Current action and preconditions to check: trajectory_clear

Your task: For each precondition in the list above, predict whether it will hold at this action.

Consider the current scene as observed from the mobile robot's camera, and analyze the predicted future states of all dynamic agents (e.g., people, animals, vehicles, or any moving entities) within the NEXT SECOND.

IMPORTANT: Only answer "very likely" if you are absolutely certain—based on strong, clear evidence—that a dynamic agent will violate the precondition in the predicted future state. Do NOT answer "very likely" for unlikely, ambiguous, or low-probability risks.

Ask yourself for each precondition: Is there a high probability, with clear and convincing evidence, that the predicted future states of any dynamic agent will interfere with the predicted future state of the currently executing action within the NEXT SECOND, causing that precondition to fail?

Assess the risk level based on these predictions. Use "likely" or "very likely" if motions create a clear risk of interference.

Use "neutral" or "improbable" if agents are nearby but their predicted paths are clearly diverging or non-conflicting.

Failure Risk Categories: "very improbable", "improbable", "neutral", "likely", "very likely"

Answer Format: Output ONLY the probability_of_failure value from these categories: "very improbable", "improbable", "neutral", "likely", "very likely"

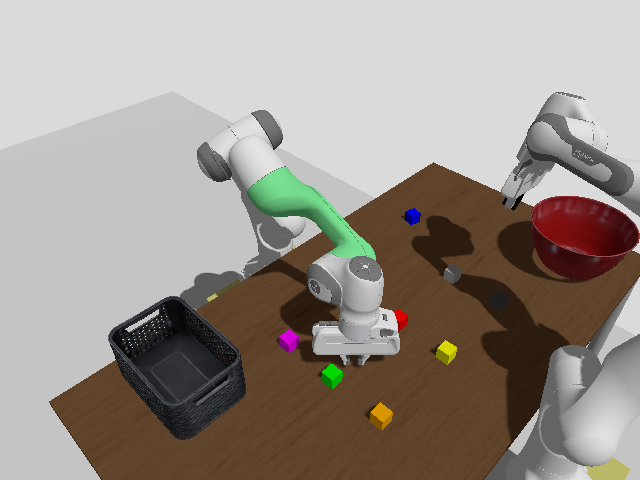

Answer: very improbable